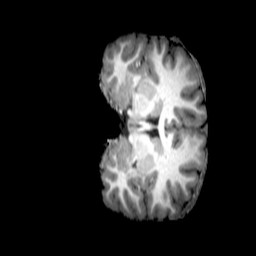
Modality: T1w
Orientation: coronal